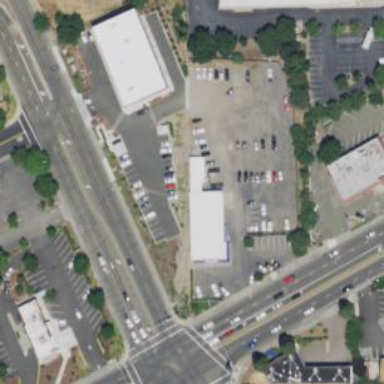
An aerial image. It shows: Retail area.